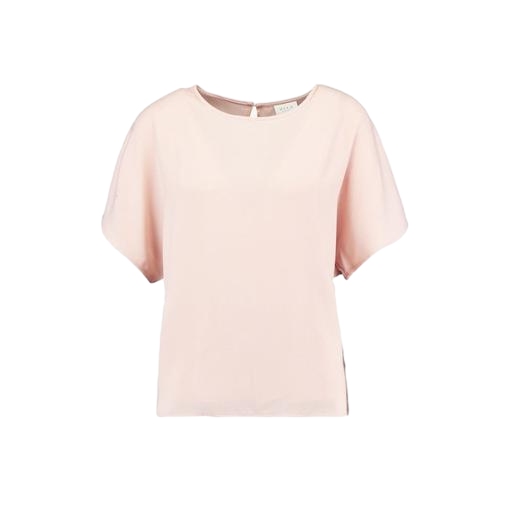
pink kimono-sleeve top, short-sleeve top only macy, pink half-sleeve top, white background